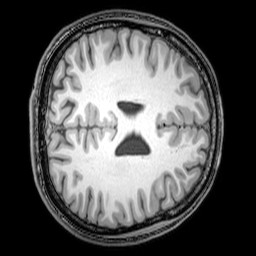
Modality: T1w
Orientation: axial
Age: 26
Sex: male
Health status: healthy
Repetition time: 0.081 s
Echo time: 0.037 s